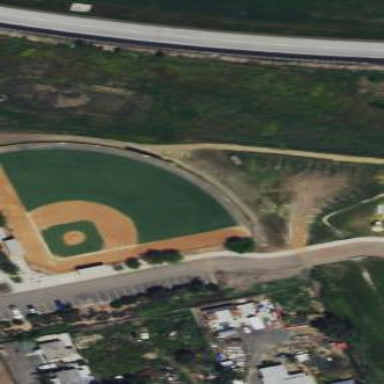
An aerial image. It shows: Baseball pitch for leisure land.